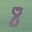
Label: 8